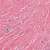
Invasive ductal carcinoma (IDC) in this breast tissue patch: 1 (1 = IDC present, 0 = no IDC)